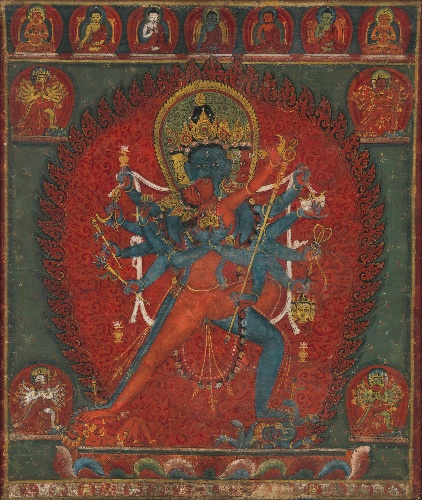
Date: 1575–1600
Object type: Tangka
Classification: Paintings
Medium: Distemper on cotton
Culture: Nepal, Kathmandu Valley
Period: Malla period
Dimensions: Image: 28 x 24 in. (71.1 x 61 cm)
Department: Asian Art
Credit line: Zimmerman Family Collection, Purchase, The Miriam and Ira D. Wallach Foundation Fund, 2012
Accession year: 2012
Repository: Metropolitan Museum of Art, New York, NY
Tags: Buddhism|Couples